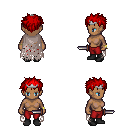
a pixel art fantasy rpg character, female body template, human, dark skin, gray tattered cape, red pants, red bedhead hairstyle, silver tiara, bracelets, black shoes, dagger, four views (front, back, left, right), 2x2 character sprite sheet, small pixel art, hard edges, no anti-aliasing